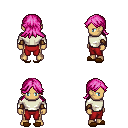
a pixel art fantasy rpg character, male body template, human, tanned skin, white long-sleeve shirt, red pants, pink loose hair, cloth bracers, brown slippers, four views (front, back, left, right), 2x2 character sprite sheet, small pixel art, hard edges, no anti-aliasing